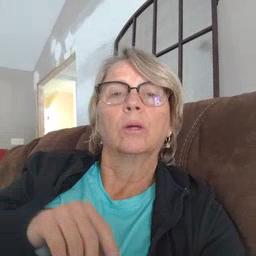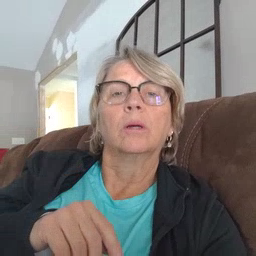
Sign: book